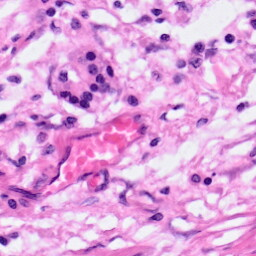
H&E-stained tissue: Pancreatic